Question: I am trying to create a search bar for my forms.
I have an area which is 792px and I usually put a series of labels and fields I use for search purposes. Usually I put each element in a '<div>' and set the style of it to 'float:left' and define the width of it. I've never really liked it but, since I am not an expert with CSS, I've learned to accept it.
Now I need to add a few more fields than usual and I would like an element to go on the second line (Label4 and it's field) but I am having troubles doing that.
What is the best, simplest solution to implement something like this considering that I would like to avoid using tables?

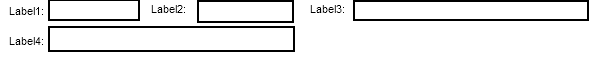
Answer: You should use the clear attribute on the div containing the 4th input
'''
clear: left;
'''